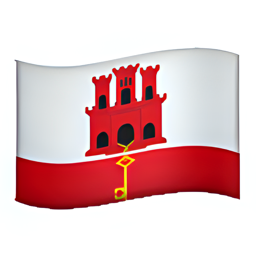
Name: flag for gibraltar
Emoji: 🇬🇮
Group: Flags
Sub-group: country-flag